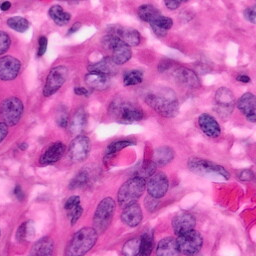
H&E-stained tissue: Pancreatic